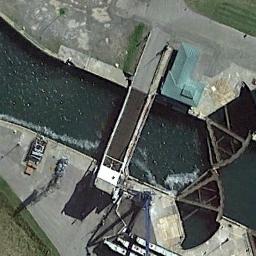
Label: bridge